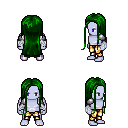
a pixel art fantasy rpg character, male body template, dark elf, purple skin, steel arm armor, gold greaves, green extra-long hairstyle, white cloth bandages, four views (front, back, left, right), 2x2 character sprite sheet, small pixel art, hard edges, no anti-aliasing